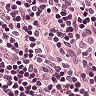
Metastatic tissue present: no